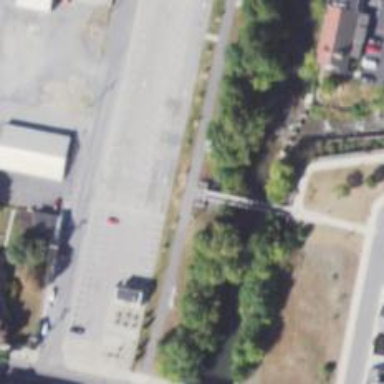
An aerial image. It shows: Abandoned railway in the form of cycleway.